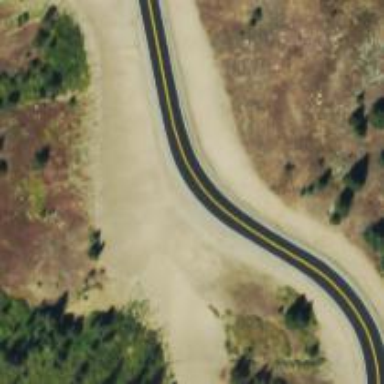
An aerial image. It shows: Asphalt service road.